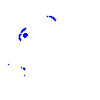
Particle: pion